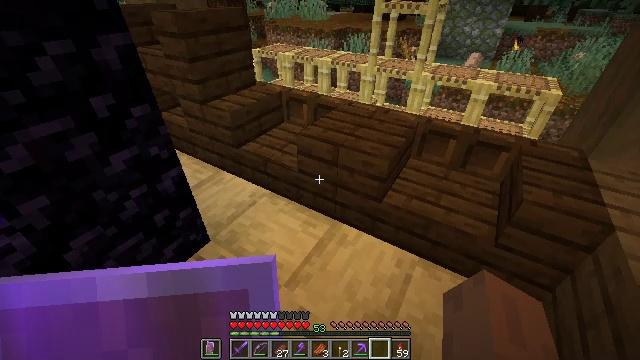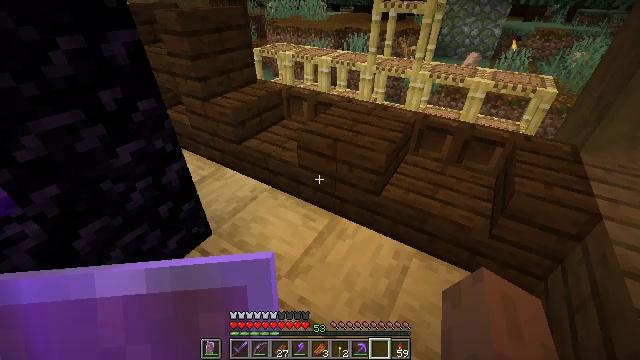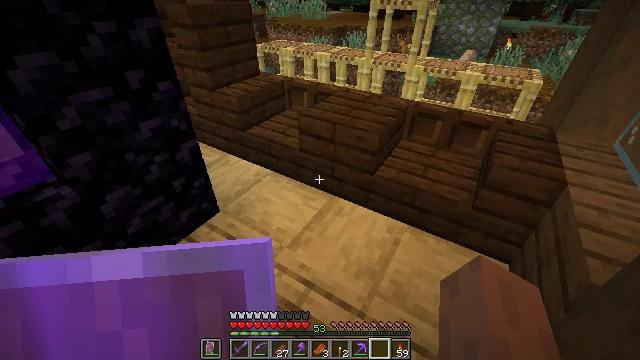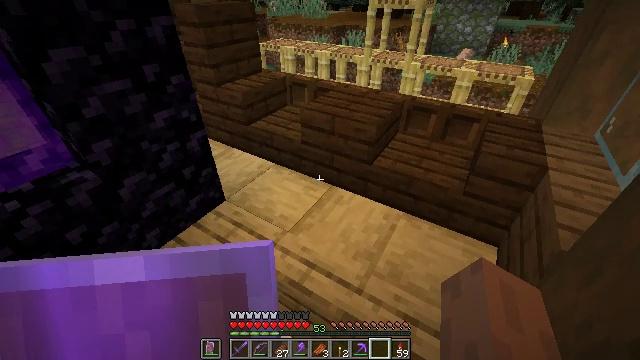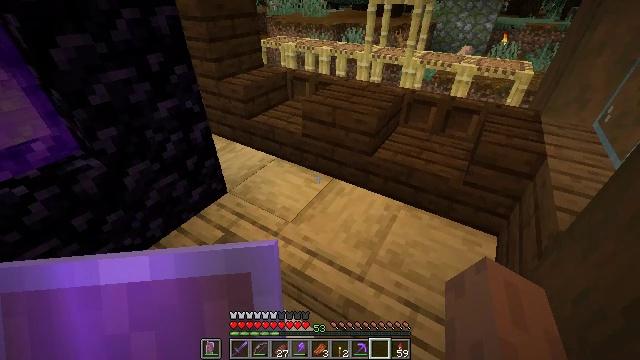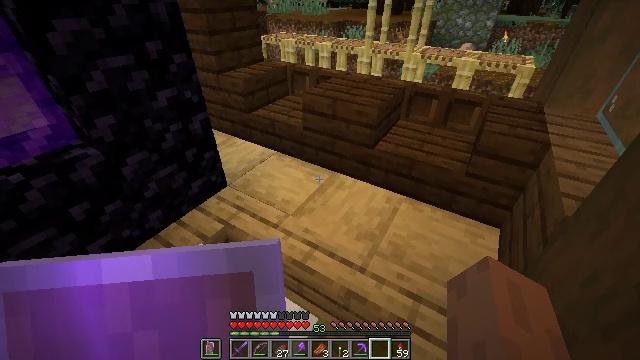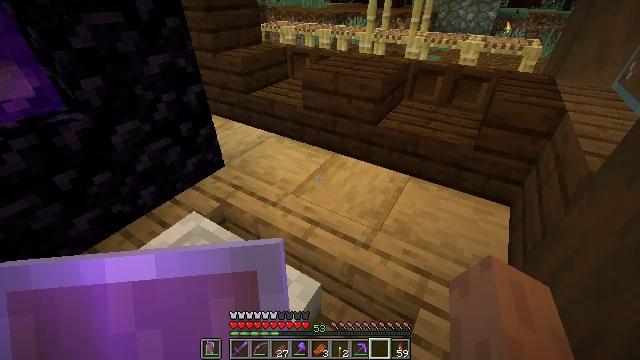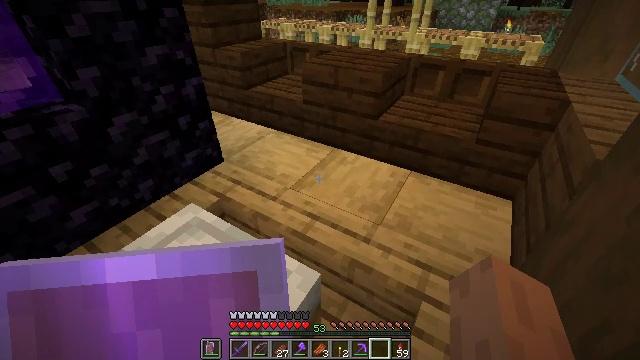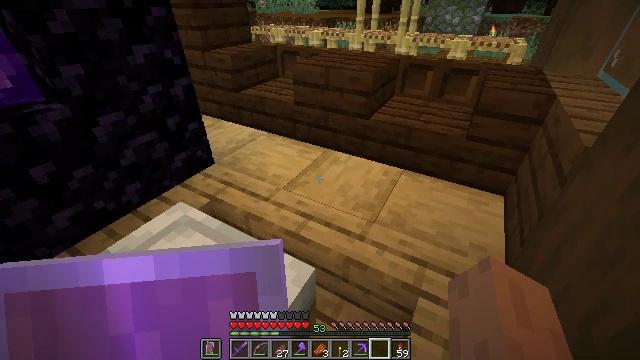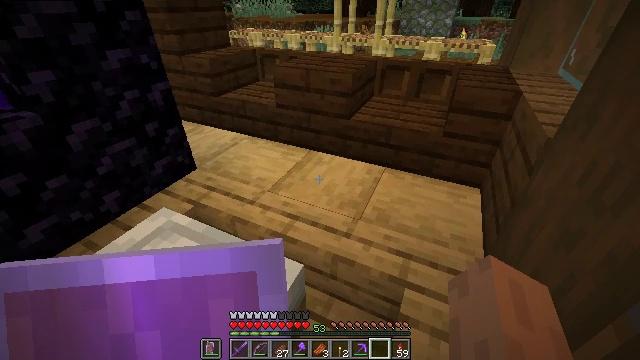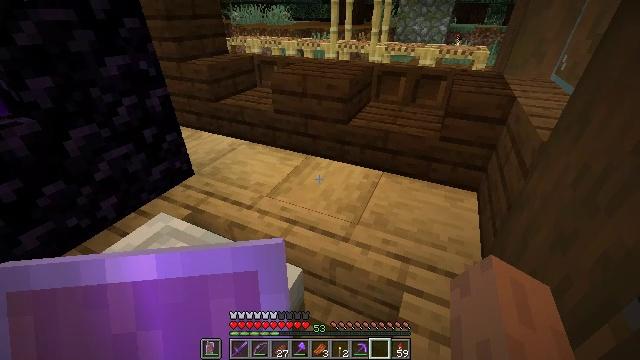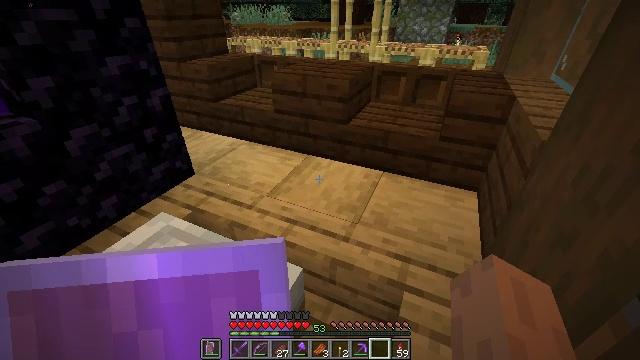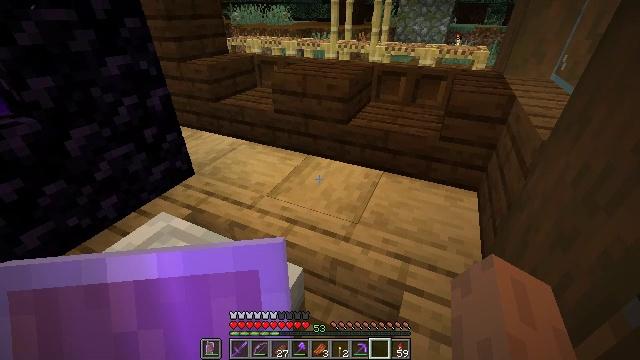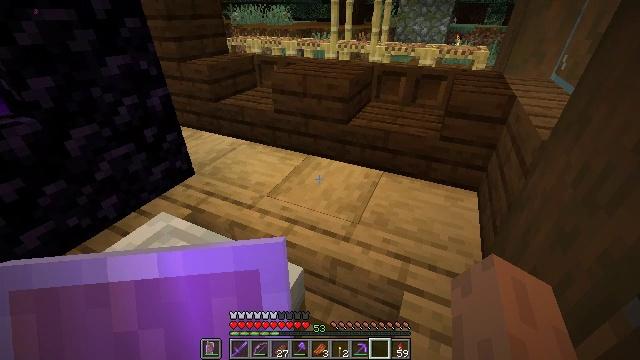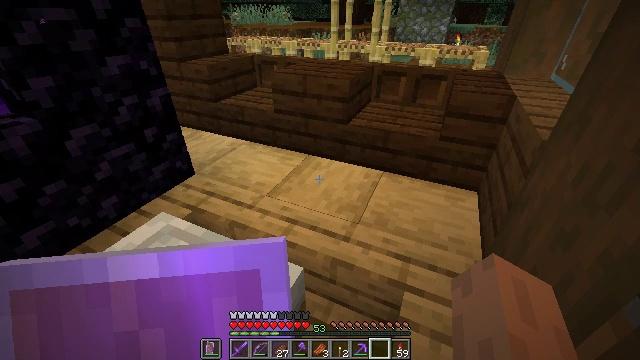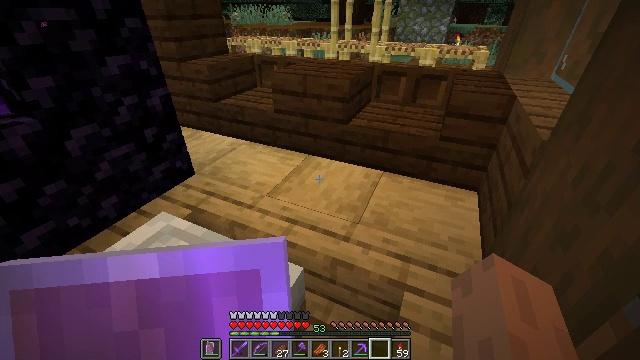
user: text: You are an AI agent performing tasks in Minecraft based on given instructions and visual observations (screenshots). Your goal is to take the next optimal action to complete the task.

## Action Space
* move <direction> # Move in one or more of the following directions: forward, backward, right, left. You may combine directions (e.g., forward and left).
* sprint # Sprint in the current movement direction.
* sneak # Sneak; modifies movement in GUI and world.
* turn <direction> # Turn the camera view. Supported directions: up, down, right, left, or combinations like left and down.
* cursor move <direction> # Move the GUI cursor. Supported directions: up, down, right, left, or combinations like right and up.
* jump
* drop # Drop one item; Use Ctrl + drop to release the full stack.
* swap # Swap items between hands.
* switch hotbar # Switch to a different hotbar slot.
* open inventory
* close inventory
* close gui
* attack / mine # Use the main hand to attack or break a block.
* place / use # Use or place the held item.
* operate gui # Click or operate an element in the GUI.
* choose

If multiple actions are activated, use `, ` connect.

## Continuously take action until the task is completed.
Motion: motion action
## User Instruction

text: Mine dark oak stairs from a structure.
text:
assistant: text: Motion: move back
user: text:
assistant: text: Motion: move back
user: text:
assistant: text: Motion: no_op
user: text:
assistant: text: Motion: no_op
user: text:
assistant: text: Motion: no_op
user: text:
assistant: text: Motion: no_op
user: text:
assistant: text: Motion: no_op
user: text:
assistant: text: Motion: turn right and up
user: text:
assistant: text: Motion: turn right
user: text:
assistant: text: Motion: turn up
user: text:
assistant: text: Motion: no_op
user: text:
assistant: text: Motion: no_op
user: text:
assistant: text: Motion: no_op
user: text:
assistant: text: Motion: no_op
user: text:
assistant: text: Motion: no_op
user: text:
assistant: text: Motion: no_op
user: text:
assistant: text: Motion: turn left and up
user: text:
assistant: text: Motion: turn left and up
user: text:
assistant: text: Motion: move forward
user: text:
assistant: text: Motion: move forward
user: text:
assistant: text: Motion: move forward
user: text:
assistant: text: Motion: move forward
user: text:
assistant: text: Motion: move forward
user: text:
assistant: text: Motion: no_op
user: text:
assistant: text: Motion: no_op
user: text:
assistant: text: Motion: no_op
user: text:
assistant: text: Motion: no_op
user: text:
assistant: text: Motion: no_op
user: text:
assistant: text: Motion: no_op
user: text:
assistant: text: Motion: turn left